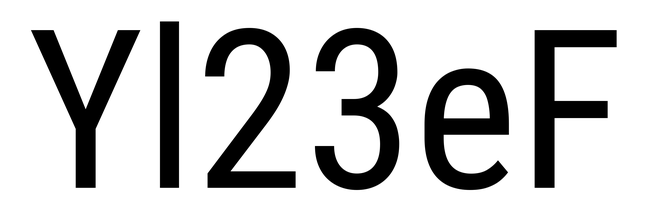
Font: Roboto_Condensed_Regular